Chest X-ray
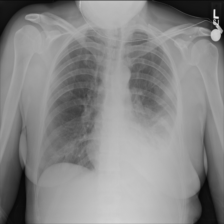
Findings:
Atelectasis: negative
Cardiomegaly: negative
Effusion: positive
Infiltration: negative
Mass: negative
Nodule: negative
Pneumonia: negative
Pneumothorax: negative
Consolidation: negative
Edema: negative
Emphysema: negative
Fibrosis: negative
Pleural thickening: negative
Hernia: negative